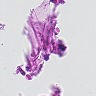
Metastatic tissue present: no